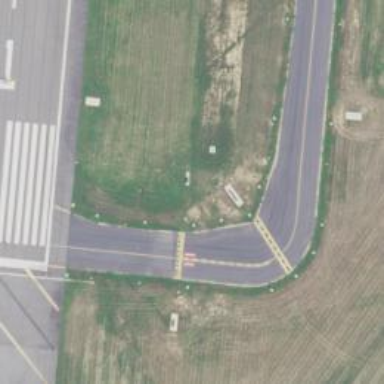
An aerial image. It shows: View of taxiway at the airport.